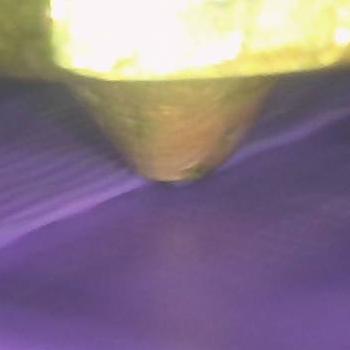
Flow rate: 37%